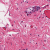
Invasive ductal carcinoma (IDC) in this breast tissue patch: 0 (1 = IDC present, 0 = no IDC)